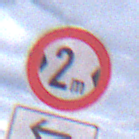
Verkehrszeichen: TatsaechlicheBreite2
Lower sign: RichtungsangabeDurchPfeile2
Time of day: Midday
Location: Outdoor (Urban)
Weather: Overcast
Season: NotSpecified
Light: Natural